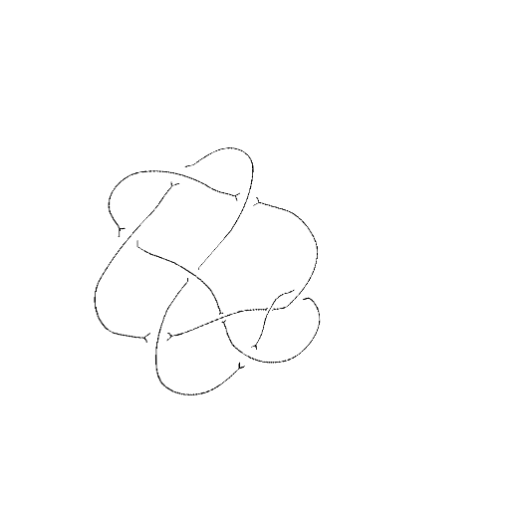
Crossing number: 9